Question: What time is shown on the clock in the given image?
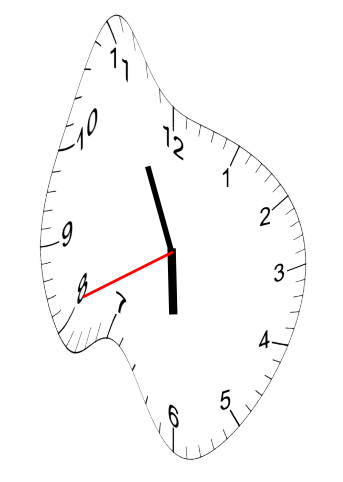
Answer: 05:55:41